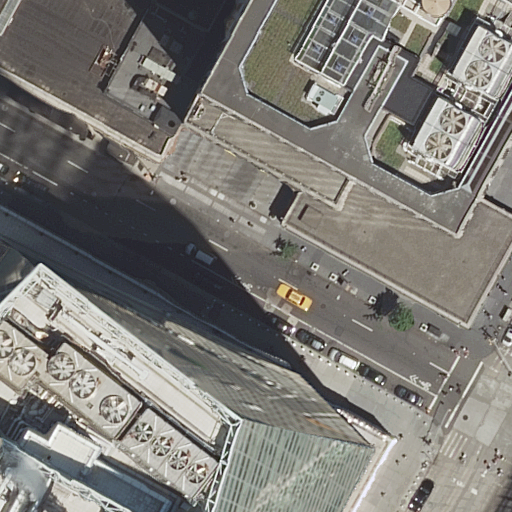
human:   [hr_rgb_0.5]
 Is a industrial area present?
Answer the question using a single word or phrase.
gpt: no

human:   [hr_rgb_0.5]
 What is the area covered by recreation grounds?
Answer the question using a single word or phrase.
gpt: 0m2

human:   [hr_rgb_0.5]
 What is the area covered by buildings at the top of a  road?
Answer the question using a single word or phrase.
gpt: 3098m2

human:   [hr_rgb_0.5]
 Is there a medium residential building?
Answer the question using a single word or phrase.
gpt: no

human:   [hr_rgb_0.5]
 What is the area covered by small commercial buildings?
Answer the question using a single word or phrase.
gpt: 0m2

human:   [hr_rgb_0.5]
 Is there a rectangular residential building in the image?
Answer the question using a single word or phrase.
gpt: no

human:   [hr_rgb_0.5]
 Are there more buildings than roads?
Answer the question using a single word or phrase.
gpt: yes

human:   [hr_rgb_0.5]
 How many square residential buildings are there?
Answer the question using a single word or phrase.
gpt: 0

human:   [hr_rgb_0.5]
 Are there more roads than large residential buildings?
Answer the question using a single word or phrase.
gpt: no

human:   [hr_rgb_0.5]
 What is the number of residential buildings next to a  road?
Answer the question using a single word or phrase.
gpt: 2

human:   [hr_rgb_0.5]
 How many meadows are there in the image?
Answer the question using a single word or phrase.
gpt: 0

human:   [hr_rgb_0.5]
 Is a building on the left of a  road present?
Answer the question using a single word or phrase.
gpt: yes

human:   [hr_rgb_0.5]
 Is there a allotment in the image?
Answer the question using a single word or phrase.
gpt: no

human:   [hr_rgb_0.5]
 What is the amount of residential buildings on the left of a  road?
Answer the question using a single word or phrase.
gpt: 2

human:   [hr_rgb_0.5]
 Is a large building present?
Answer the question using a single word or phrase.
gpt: yes

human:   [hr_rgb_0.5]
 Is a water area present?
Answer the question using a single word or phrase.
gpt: no

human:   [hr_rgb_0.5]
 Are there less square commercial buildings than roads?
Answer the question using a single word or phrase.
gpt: yes

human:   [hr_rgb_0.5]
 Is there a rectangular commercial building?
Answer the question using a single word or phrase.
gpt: yes

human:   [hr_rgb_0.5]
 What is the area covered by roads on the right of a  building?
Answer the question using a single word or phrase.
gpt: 0m2

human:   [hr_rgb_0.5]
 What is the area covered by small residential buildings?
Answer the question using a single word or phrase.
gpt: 0m2

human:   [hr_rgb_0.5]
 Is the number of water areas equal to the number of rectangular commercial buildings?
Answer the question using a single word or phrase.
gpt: no

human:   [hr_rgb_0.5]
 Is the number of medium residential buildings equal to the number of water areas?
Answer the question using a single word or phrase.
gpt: yes

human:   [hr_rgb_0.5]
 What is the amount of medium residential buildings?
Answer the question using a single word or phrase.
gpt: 0

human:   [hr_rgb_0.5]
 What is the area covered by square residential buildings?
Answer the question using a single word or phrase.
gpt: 0m2

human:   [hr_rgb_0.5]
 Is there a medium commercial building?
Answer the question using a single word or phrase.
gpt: no

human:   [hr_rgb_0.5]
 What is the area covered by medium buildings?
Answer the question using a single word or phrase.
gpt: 0m2

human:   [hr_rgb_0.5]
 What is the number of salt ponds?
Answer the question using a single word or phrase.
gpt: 0

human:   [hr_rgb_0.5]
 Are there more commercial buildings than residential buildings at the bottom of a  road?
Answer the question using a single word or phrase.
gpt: yes

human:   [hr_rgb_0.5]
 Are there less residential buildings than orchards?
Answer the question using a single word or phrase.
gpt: no

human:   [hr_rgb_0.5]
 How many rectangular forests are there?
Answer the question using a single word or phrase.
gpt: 0

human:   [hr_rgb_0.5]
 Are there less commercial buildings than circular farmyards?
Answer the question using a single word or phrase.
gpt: no

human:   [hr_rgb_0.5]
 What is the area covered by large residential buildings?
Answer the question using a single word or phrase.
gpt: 1948m2

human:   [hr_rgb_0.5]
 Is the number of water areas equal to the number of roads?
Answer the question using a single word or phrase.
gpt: no

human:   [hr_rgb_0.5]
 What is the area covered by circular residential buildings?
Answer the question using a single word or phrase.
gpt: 0m2

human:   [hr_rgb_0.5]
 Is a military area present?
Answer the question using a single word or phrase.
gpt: no

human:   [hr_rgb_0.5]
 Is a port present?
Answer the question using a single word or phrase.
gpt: no